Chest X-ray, PA view. Patient: 53 years old, sex F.
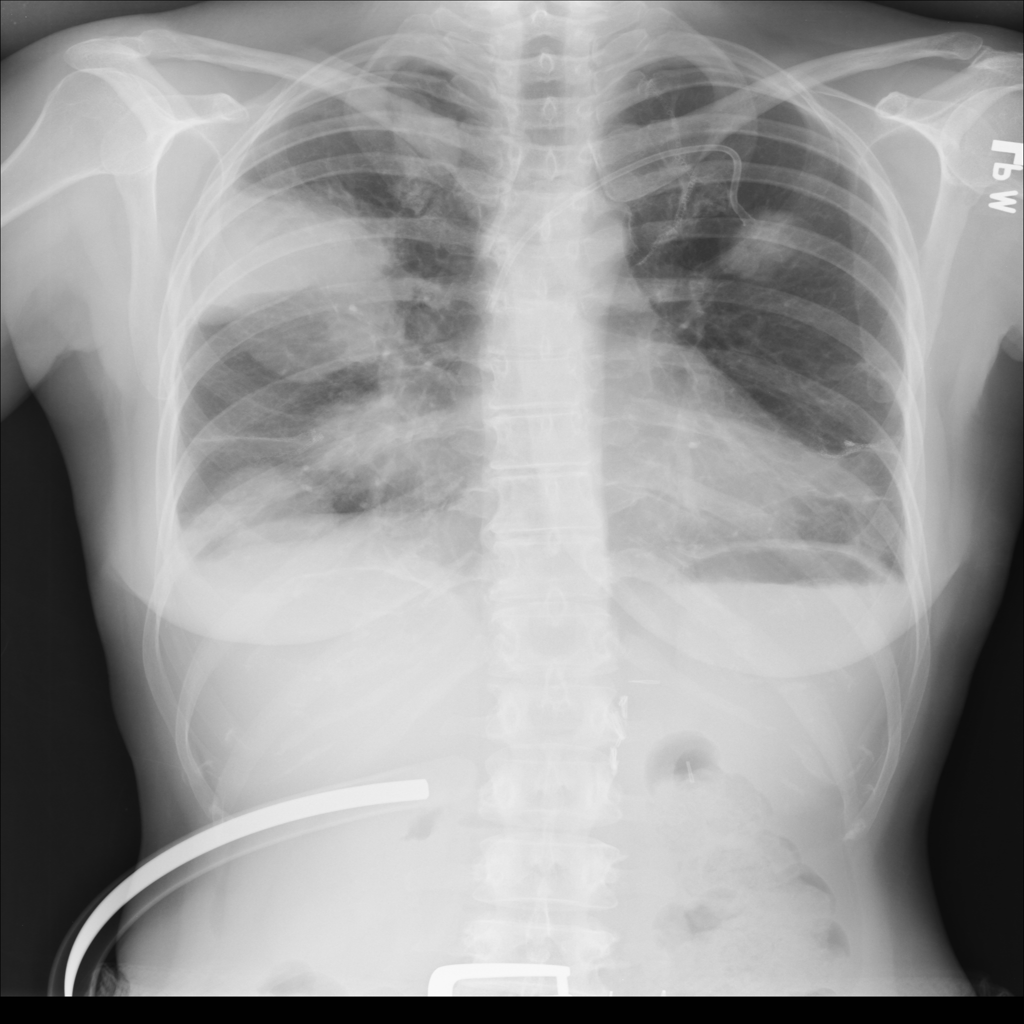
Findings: Mass